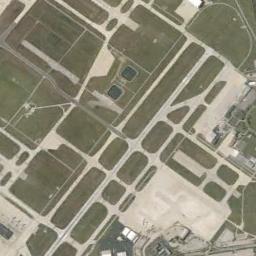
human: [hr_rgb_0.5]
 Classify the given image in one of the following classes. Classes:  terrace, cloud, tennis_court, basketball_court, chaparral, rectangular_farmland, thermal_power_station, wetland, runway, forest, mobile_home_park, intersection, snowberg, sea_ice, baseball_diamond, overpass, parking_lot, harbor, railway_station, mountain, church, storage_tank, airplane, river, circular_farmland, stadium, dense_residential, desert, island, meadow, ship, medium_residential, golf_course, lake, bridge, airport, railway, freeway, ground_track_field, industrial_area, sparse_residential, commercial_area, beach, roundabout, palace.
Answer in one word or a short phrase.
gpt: airport